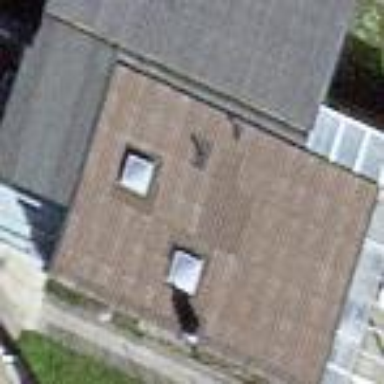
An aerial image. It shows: Semi-detached house.